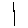
Label: line